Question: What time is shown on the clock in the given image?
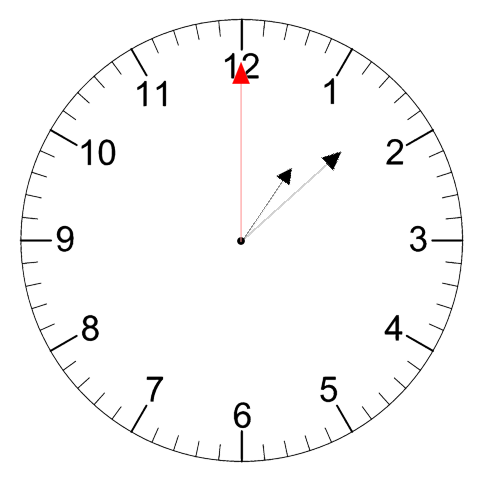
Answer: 01:08:00